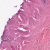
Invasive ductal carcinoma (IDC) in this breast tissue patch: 0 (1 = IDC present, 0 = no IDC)